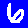
Digit: 6